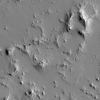
Atmospheric dust classification: not_dusty